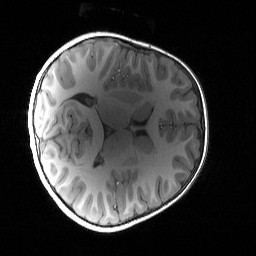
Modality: T1w
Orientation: axial
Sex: female
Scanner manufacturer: siemens
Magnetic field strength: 3 T
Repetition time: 1.9 s
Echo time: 0.00243 s